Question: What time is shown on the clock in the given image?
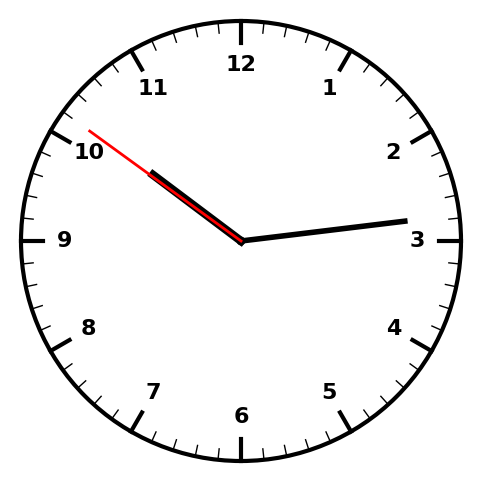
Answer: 10:13:51